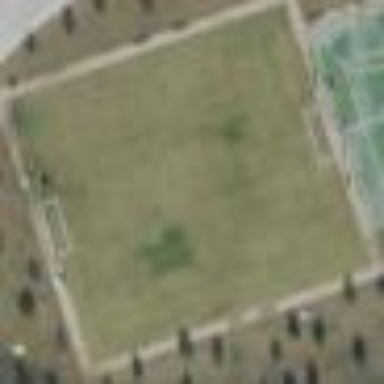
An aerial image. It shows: Grass pitch designated for soccer.